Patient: sex M, age 69
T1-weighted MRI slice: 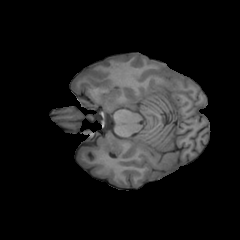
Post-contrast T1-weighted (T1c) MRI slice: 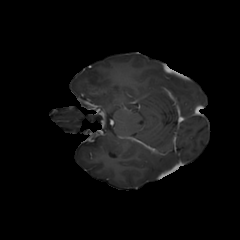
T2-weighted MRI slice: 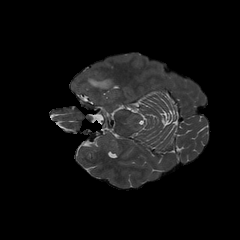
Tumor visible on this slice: yes
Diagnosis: Glioblastoma, IDH-wildtype
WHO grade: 4